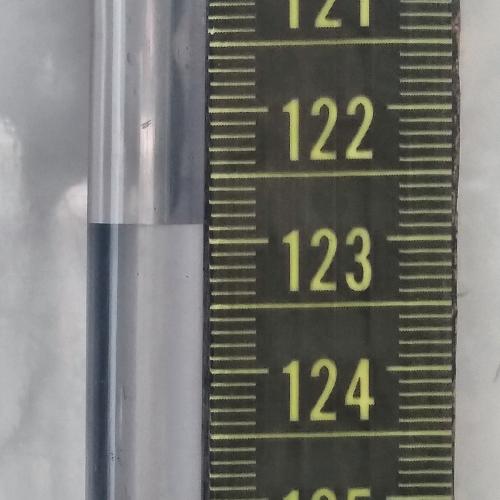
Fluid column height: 122.9 cm